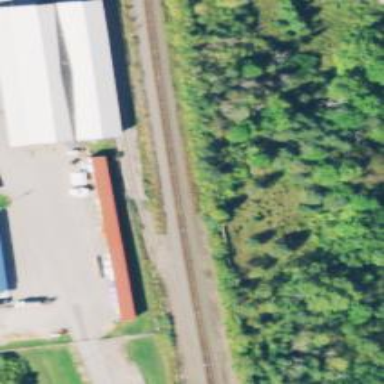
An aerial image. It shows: Railway siding for service.